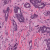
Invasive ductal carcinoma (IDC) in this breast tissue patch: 1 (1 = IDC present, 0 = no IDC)